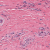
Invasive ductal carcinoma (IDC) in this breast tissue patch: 0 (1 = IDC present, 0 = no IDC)